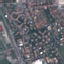
Land use / land cover: Residential